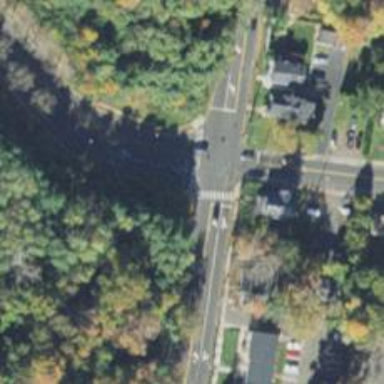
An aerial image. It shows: Marked crossing on footway.